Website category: sports
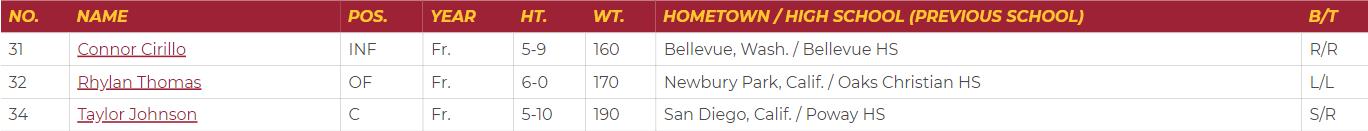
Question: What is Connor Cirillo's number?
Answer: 31

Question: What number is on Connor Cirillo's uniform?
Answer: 31

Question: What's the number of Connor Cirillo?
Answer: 31

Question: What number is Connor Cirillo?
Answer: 31

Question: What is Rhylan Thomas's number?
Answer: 32

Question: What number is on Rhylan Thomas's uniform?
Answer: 32

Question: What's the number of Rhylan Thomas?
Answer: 32

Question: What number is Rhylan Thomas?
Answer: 32

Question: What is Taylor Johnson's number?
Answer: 34

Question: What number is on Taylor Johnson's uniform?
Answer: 34

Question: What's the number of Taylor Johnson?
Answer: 34

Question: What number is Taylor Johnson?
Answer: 34

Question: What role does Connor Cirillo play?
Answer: INF

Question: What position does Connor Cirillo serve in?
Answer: INF

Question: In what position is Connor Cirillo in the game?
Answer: INF

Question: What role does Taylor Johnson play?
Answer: C

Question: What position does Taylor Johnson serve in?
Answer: C

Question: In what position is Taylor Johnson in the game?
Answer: C

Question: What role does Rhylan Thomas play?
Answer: OF

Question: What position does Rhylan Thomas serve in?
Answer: OF

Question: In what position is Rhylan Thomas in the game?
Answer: OF

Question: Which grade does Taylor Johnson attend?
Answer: Fr.

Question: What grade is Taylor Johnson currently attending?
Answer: Fr.

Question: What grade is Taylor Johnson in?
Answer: Fr.

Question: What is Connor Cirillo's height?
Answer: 5-9

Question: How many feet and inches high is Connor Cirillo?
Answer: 5-9

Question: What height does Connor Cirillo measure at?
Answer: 5-9

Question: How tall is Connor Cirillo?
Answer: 5-9

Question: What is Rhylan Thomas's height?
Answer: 6-0

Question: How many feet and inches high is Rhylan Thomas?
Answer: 6-0

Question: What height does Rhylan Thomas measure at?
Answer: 6-0

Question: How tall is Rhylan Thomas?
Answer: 6-0

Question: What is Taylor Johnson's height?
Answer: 5-10

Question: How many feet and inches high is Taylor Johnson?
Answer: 5-10

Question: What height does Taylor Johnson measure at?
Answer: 5-10

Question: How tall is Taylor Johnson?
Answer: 5-10

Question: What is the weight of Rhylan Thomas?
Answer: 170

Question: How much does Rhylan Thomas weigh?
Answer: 170

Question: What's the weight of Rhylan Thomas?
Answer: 170

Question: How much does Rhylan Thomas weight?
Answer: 170

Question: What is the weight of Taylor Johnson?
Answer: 190

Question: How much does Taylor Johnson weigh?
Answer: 190

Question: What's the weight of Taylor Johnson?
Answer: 190

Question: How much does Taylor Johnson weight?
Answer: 190

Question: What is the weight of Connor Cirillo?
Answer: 160

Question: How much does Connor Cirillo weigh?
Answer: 160

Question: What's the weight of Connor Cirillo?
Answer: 160

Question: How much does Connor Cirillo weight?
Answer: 160

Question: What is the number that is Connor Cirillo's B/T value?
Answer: R/R

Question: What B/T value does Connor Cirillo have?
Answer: R/R

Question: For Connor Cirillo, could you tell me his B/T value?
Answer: R/R

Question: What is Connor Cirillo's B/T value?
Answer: R/R

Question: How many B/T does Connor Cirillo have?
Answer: R/R

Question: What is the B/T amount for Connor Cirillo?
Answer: R/R

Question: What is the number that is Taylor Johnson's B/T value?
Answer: S/R

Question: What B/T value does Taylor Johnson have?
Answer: S/R

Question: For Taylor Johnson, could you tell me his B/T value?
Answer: S/R

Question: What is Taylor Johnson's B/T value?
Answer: S/R

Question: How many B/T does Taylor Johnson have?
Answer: S/R

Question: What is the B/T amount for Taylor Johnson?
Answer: S/R

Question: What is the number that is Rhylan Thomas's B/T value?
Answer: L/L

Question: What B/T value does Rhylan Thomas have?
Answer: L/L

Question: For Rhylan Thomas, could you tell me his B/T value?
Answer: L/L

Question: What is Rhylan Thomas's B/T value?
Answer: L/L